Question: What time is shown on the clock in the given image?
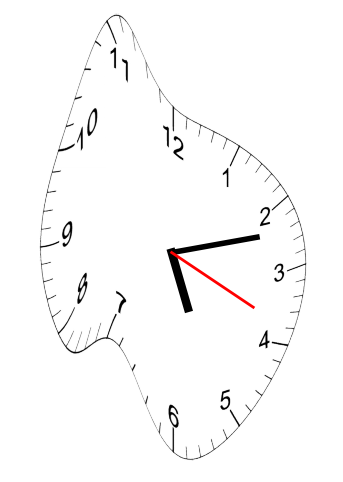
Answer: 05:12:19